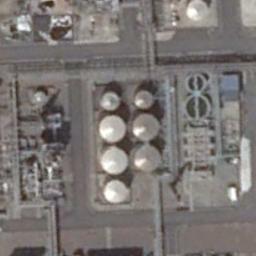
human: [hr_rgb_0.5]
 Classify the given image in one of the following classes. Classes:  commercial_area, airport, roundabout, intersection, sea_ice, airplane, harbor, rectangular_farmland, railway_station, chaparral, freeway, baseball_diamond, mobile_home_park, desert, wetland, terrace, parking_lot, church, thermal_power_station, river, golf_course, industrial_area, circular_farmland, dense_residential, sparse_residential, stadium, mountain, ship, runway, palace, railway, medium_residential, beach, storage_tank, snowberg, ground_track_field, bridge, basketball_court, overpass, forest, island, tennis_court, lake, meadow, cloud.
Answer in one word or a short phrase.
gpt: storage_tank